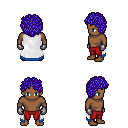
a pixel art fantasy rpg character, male body template, human, dark skin, white trimmed cape, red pants, blue curly afro hairstyle, metal gloves, four views (front, back, left, right), 2x2 character sprite sheet, small pixel art, hard edges, no anti-aliasing